Question: I'm a bit stuck on this one. Clearing the binding of the 'TextProperty' of some 'TextBox' that is not part of a 'DataTemplate' works fine. But when the 'TextBox' is part of a 'DataTemplate', clearing the binding seems to be a no-op as shown in the snip below. The watch value is 'true' even after the binding is presumably cleared:

Is this by design? If not, what am I doing wrong?
Here is the MSDN documentation of 'ClearBinding(...)': <URL>
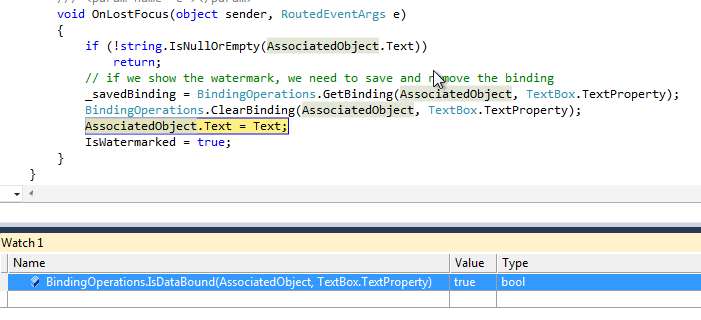
Answer: I found this <URL> that covers the issue. While it seems to leave the issue without a real explanation, it does provide a workaround that seems to work just fine.
I replace the ClearBinding invocation with replacing the binding with some dummy value:
'''
AssociatedObject.SetBinding(TextBox.TextProperty, "dummy");
'''
Now it seems that this will break when the control is not from a 'DataTemplate'. So to work-around that, and so cover 'TextBox'es from 'DataTemplate' and otherwise, I now do this:
'''
BindingOperations.ClearBinding(AssociatedObject, TextBox.TextProperty);
if (BindingOperations.IsDataBound(AssociatedObject, TextBox.TextProperty))
AssociatedObject.SetBinding(TextBox.TextProperty, "dummy");
'''
And voila, the binding is "severed" and so my watermark seems to work just fine now.